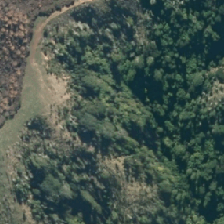
Land cover: indigenous_forest